Interaction volume radius: 10 \u00c5
Interaction volume height: 25 \u00c5
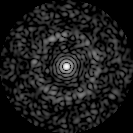
Disorder parameter: 0.843